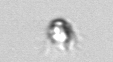
Label: Balanion